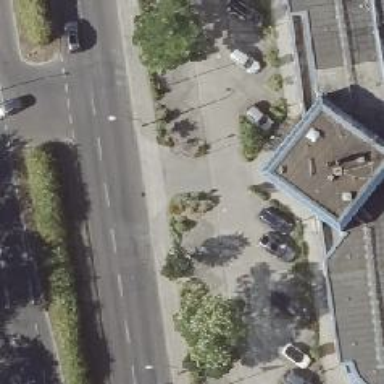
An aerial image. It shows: Parking aisle designated as service road.